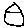
Label: house